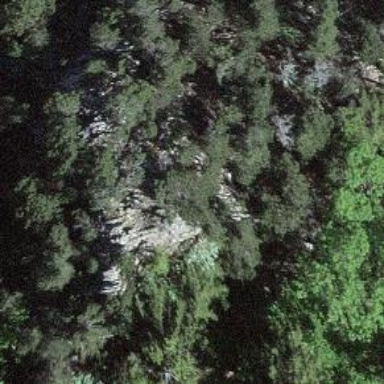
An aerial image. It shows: Landscape of bare rock.